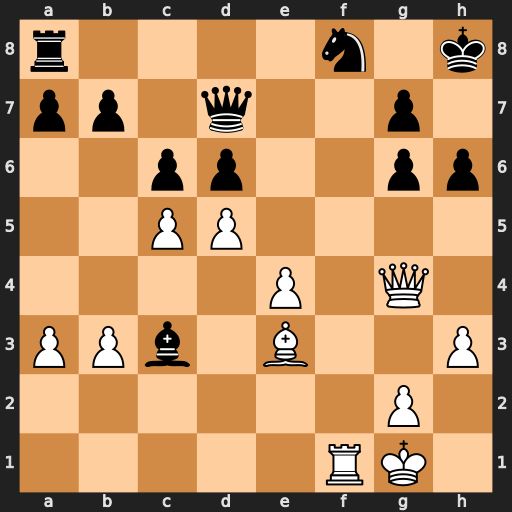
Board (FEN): r4n1k/pp1q2p1/2pp2pp/2PP4/4P1Q1/PPb1B2P/6P1/5RK1
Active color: w
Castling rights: -
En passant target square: -
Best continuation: Rxf8+ Rxf8 Qxd7